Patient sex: F
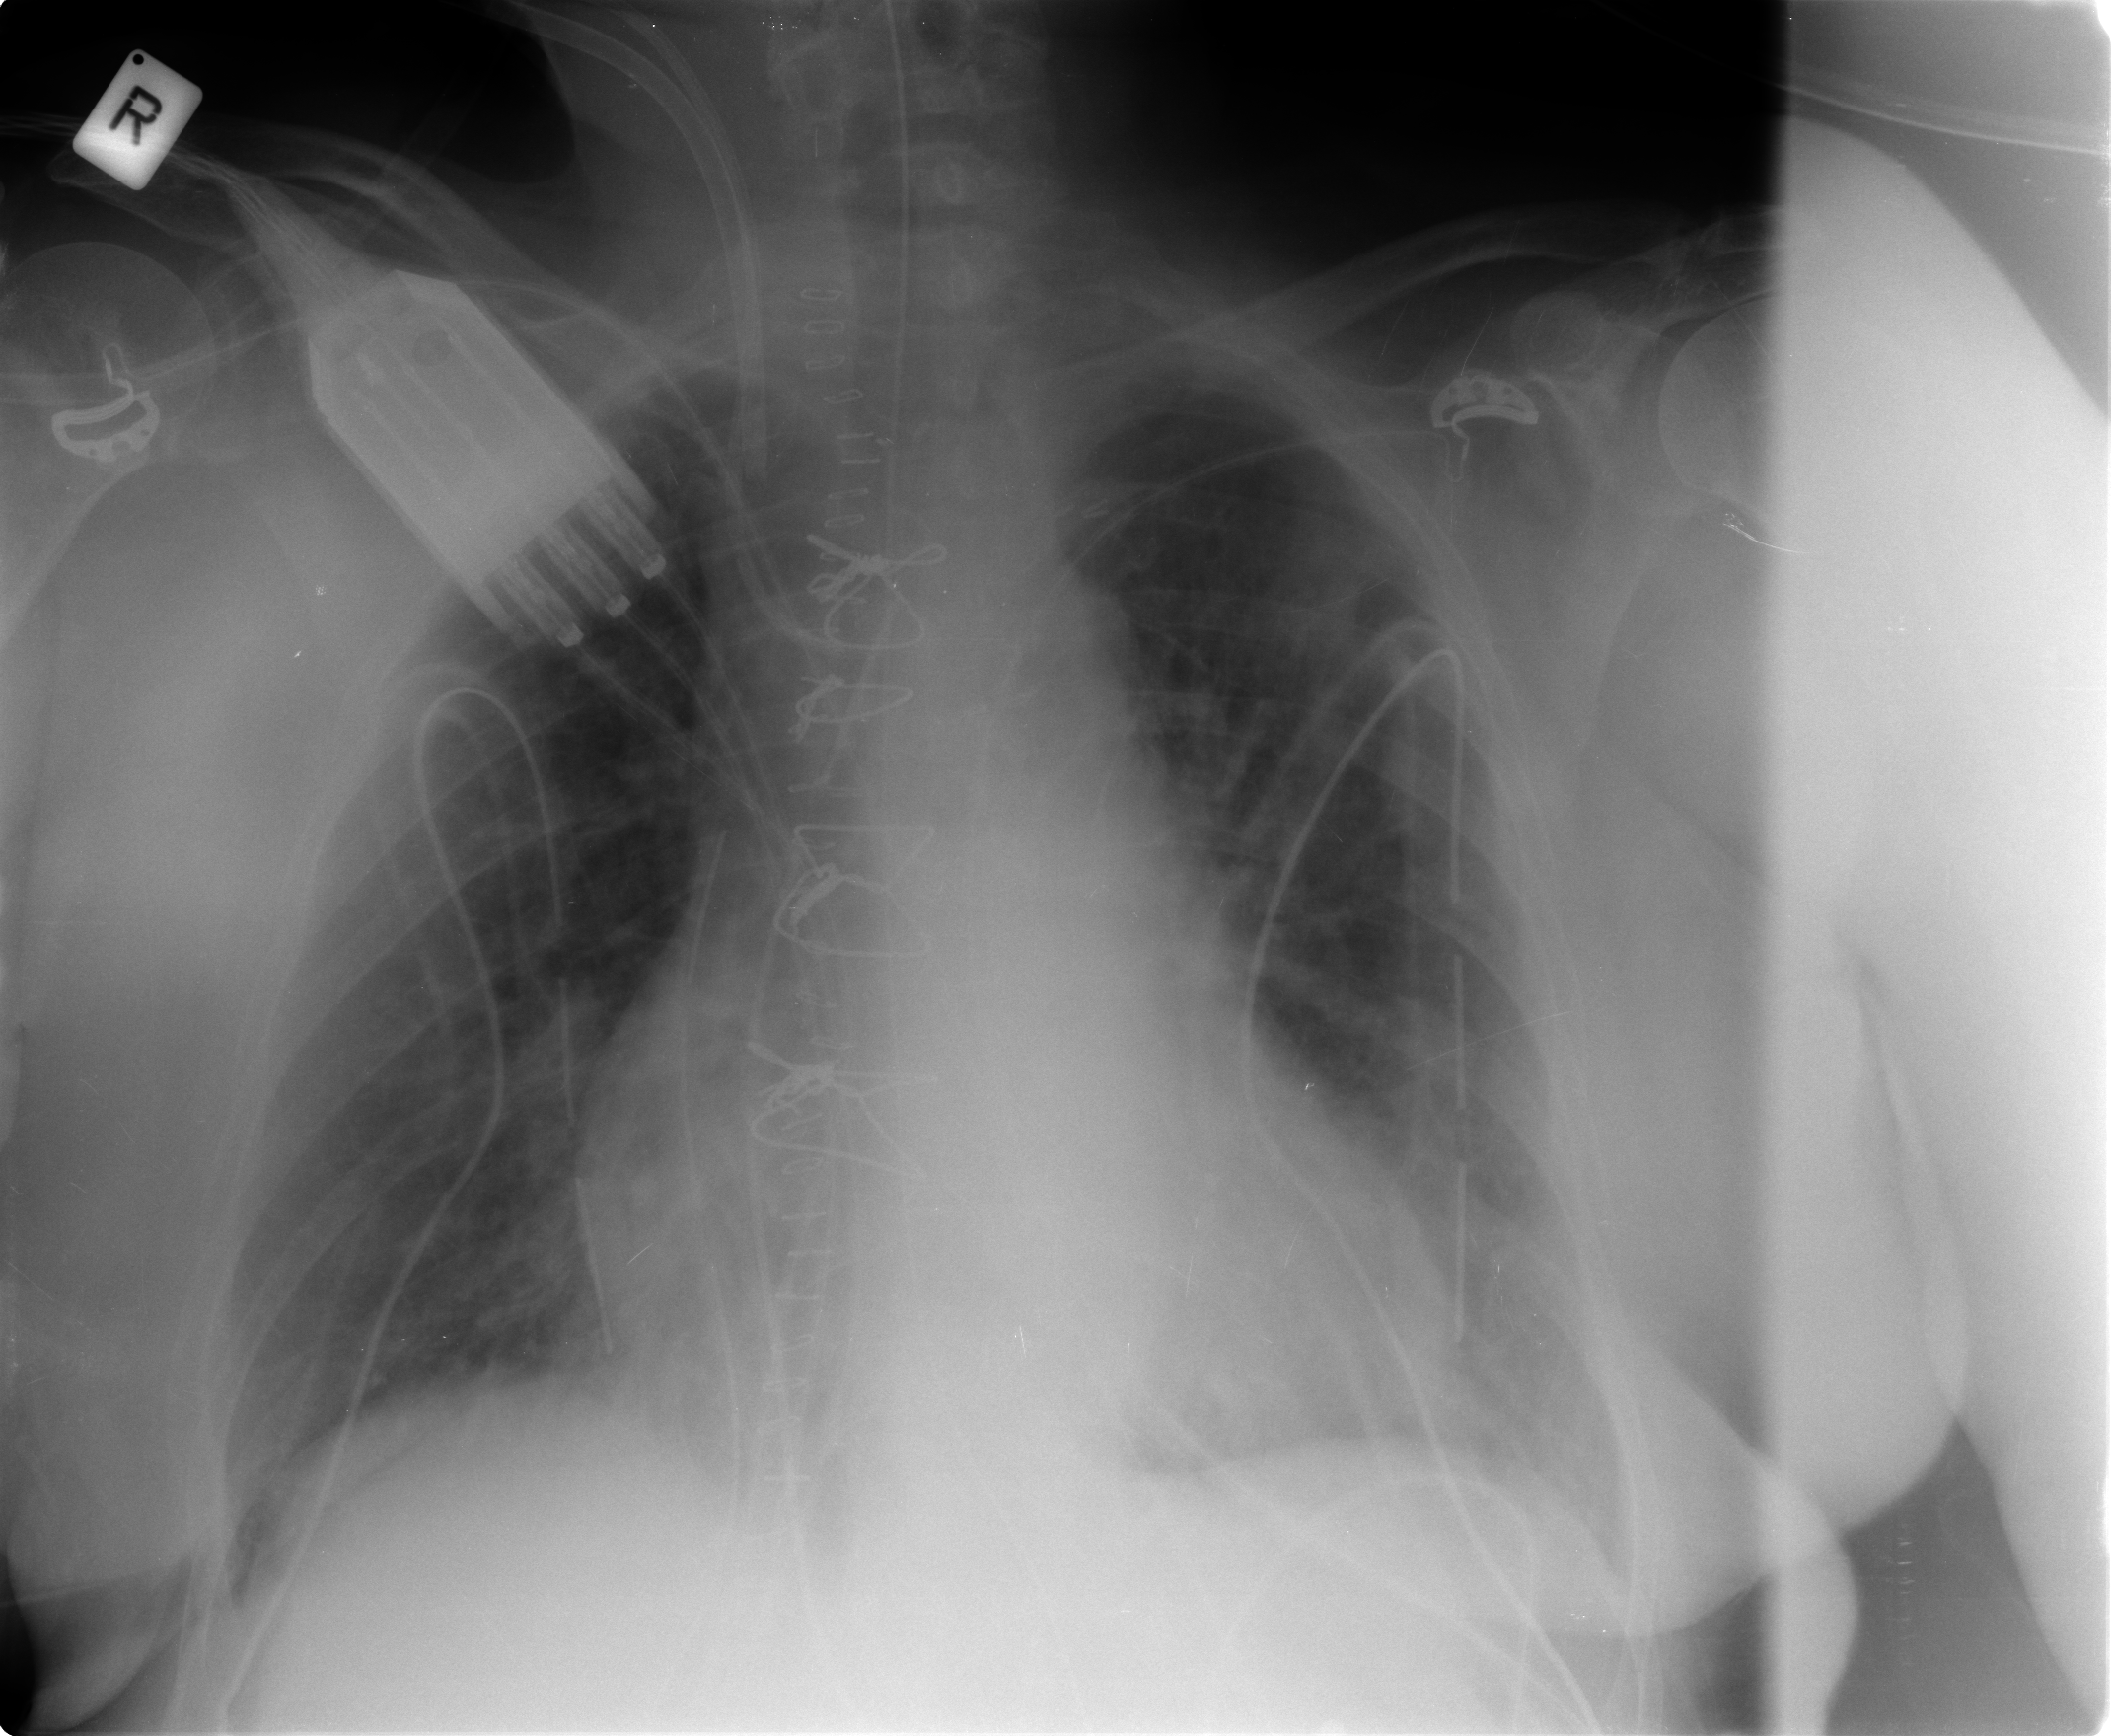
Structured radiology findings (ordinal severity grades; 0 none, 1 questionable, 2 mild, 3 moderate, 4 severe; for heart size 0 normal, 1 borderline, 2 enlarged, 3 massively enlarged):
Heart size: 1
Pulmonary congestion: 2
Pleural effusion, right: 0
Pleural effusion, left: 1
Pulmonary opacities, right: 0
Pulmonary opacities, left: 1
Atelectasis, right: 2
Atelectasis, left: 2